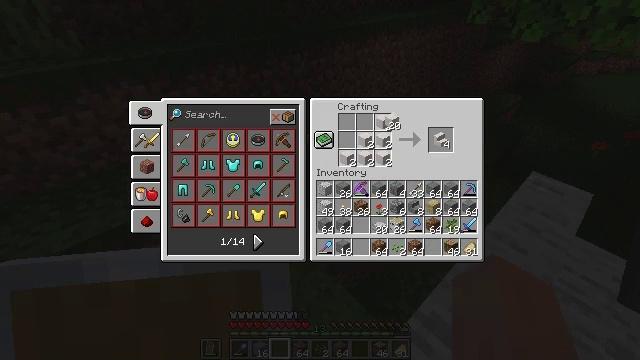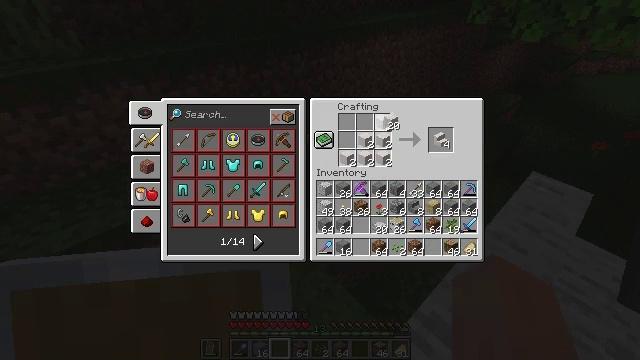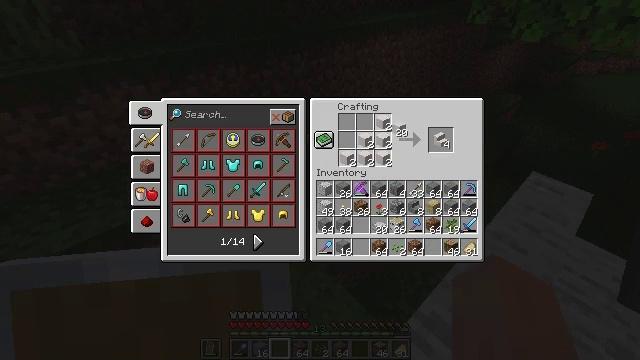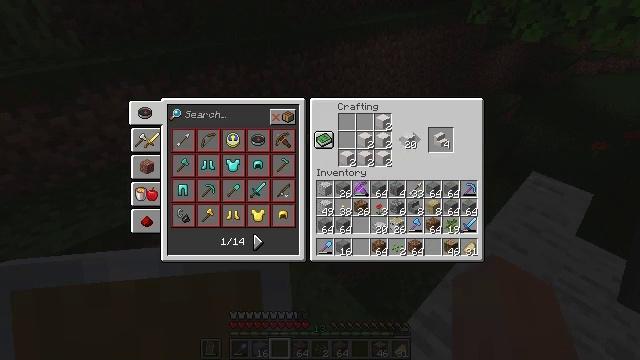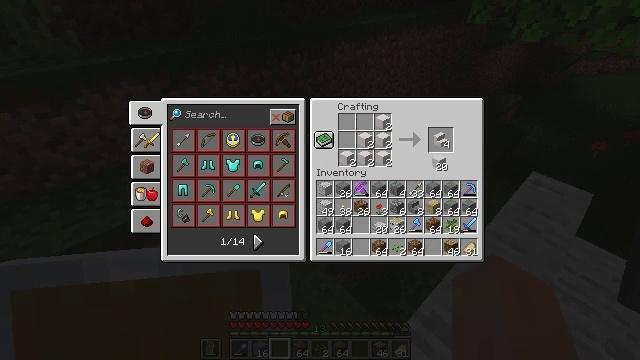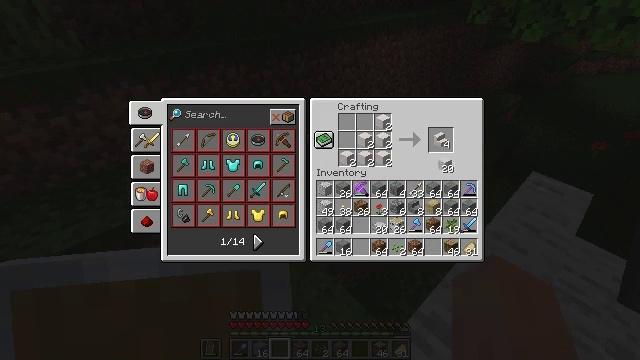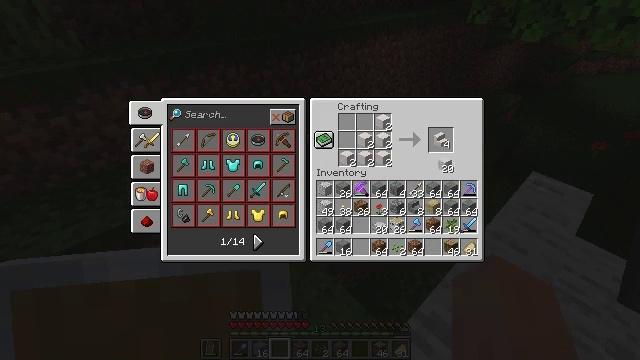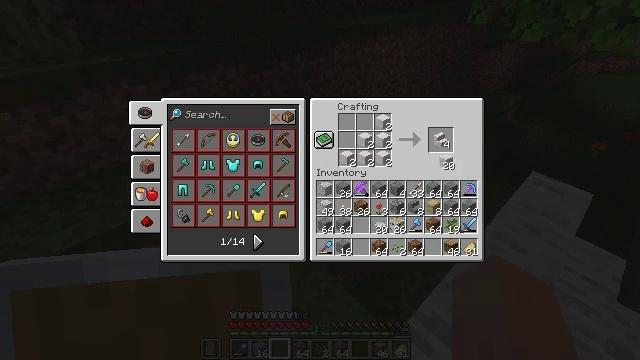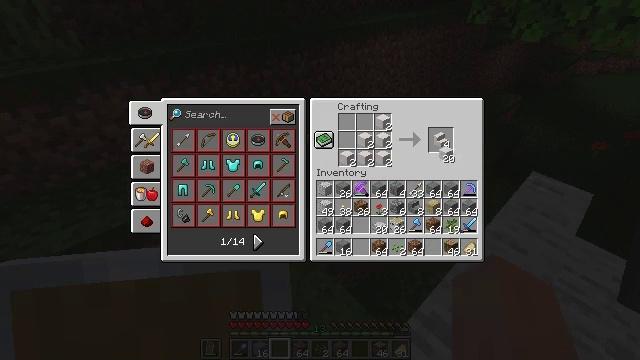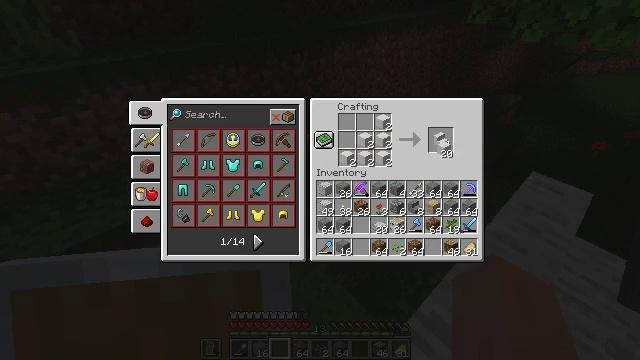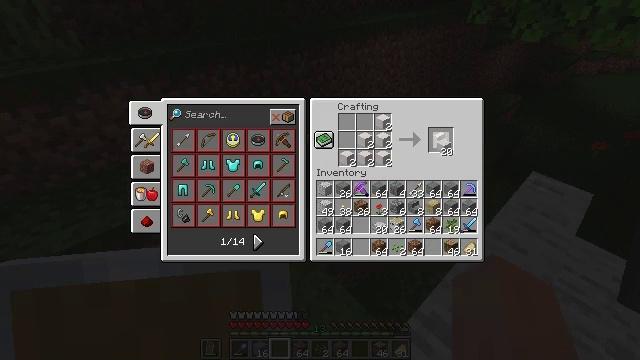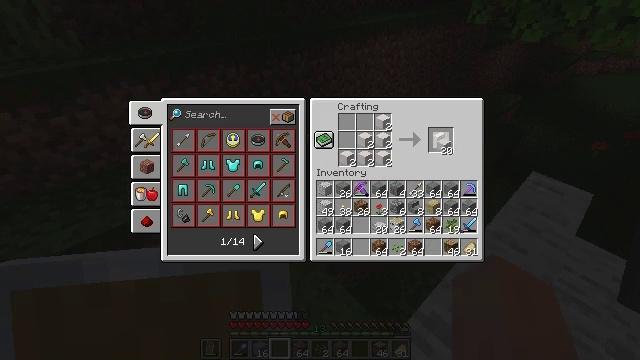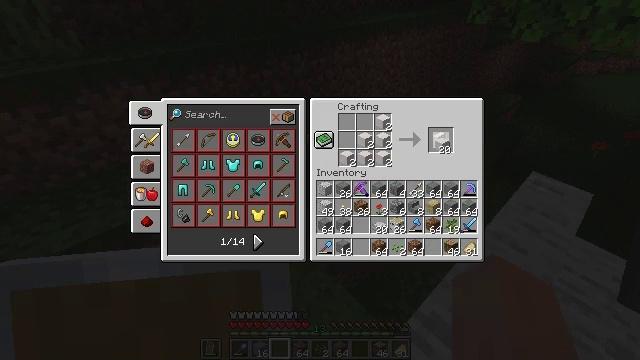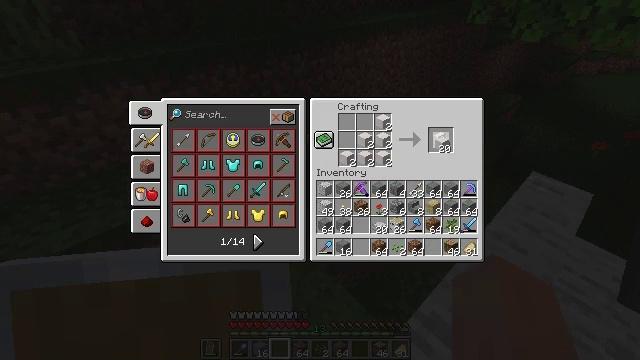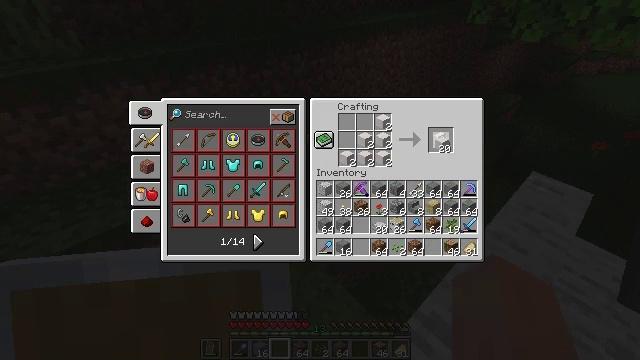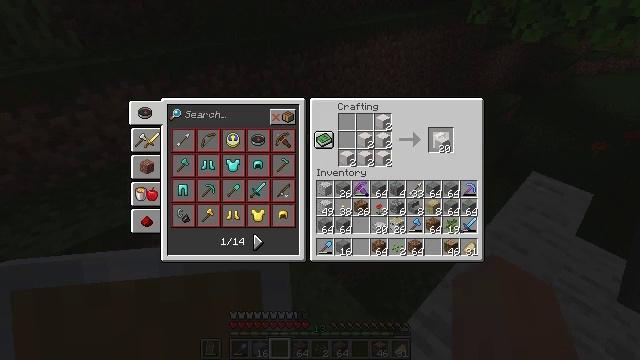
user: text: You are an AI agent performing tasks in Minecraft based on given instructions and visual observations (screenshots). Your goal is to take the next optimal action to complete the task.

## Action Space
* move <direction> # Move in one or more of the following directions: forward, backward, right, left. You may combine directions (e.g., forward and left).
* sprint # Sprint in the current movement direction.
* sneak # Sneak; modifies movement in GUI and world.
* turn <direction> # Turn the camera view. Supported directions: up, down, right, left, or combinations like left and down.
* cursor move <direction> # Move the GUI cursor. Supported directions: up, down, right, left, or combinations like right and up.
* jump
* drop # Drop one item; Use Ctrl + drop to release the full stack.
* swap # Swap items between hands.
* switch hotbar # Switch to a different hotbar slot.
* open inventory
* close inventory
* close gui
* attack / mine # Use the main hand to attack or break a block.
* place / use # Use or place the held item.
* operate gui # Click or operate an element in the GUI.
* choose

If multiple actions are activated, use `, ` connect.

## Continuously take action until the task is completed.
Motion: motion action
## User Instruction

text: Interact with the crafting table to get quartz stairs.
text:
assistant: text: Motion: choose
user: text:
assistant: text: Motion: cursor move right and down, choose
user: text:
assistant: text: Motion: cursor move right and down
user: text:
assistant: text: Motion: cursor move right and down
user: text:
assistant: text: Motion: no_op
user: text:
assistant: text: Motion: no_op
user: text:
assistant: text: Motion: sneak
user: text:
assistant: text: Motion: sneak, cursor move up
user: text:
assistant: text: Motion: sneak
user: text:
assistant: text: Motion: sneak
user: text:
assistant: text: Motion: sneak
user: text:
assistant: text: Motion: sneak
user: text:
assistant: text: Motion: sneak
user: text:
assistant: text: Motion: sneak, operate gui
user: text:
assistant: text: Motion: sneak, operate gui
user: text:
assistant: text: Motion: sneak
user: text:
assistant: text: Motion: sneak
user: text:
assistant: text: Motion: sneak
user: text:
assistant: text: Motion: sneak
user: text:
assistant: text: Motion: cursor move down
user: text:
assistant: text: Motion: no_op